Question: I have a subplot with histograms. The plt.legend towards the bottom creates a legend where the colors repeat. In this screenshot of part of the subgraph,
"AROUSAL" is the same color as "SLEEP-REM"

How do I change the colors of the graphs and legend so that they are all unique?
'''
def create_histogram( grouped, axs, df ):
bin_size = 100
alpha = 0.5
grouped = df.groupby( 'Label' )
bins = np.linspace( df.Capacitor_1.min(), df.Capacitor_1.max(), bin_size )
series = grouped.Capacitor_1
series.plot( kind = 'hist', title = "Capacitor 1", ax = axs[0][0] , bins = bins, alpha = alpha )
...
bins = np.linspace( df.Mag_Z.min(), df.Mag_Z.max(), bin_size )
series = grouped.Mag_Z
series.plot( kind = 'hist', title = "Mag Z", ax = axs[3][2], bins = bins, alpha = alpha )
fig, axs = plt.subplots( nrows = 4, ncols = 3, figsize = ( 20, 40 ) )
fig.subplots_adjust( hspace = .5 )
grouped = df_left.groupby( 'Label' )
create_histogram( grouped, axs, df_left )
plt.legend( bbox_to_anchor = ( 0.98, 0.8 ) )
plt.show()
'''
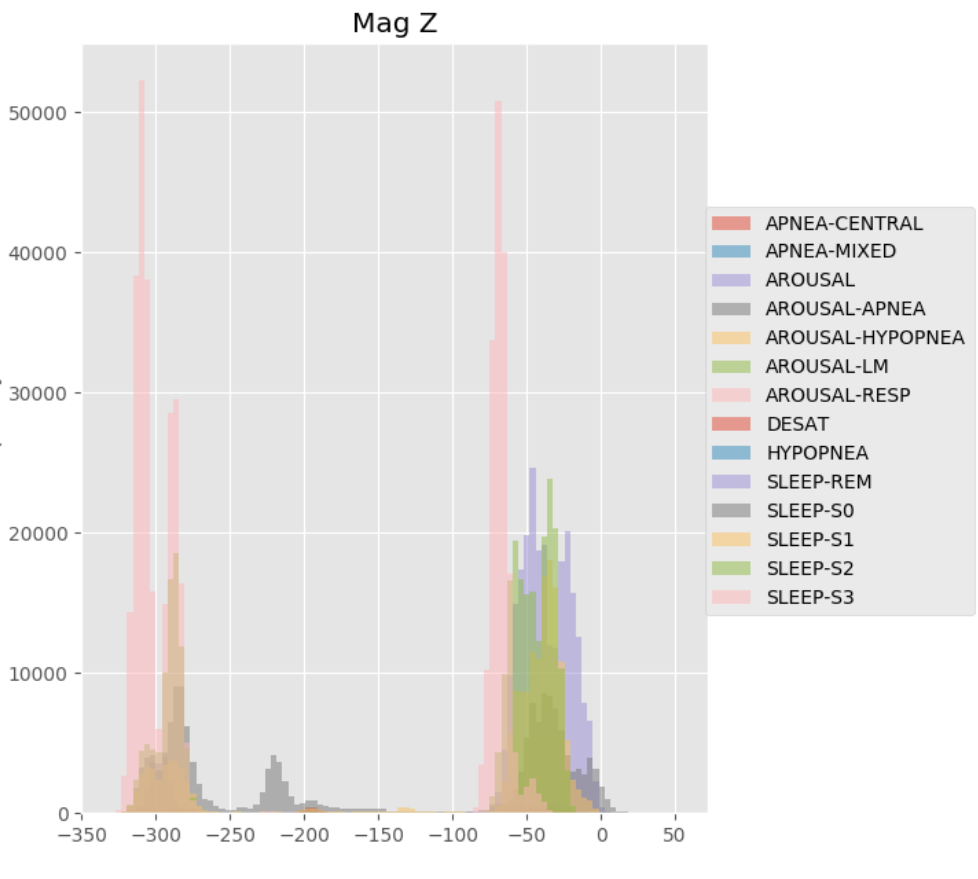
Answer: The comment from @Evert helped
> You define your own set of (cyclic) colours.
Simple example at <URL> . - Evert
I modified pyplot like this above the function def:
'''
import matplotlib.pyplot as plt
from cycler import cycler
palette = ['#ff0000', '#663600', '#a3cc00', '#80ffc3', '#0088ff', '#d9bfff', '#a6296c', '#8c4646', '#ff8800', '#5e664d', '#269991', '#1d3f73', '#7e468c', '#d96236', '#7f2200']
# 1. Setting prop cycle on default rc parameter
plt.rc( 'lines', linewidth = 4 )
plt.rc( 'axes', prop_cycle = ( cycler( 'color', palette ) ) )
'''